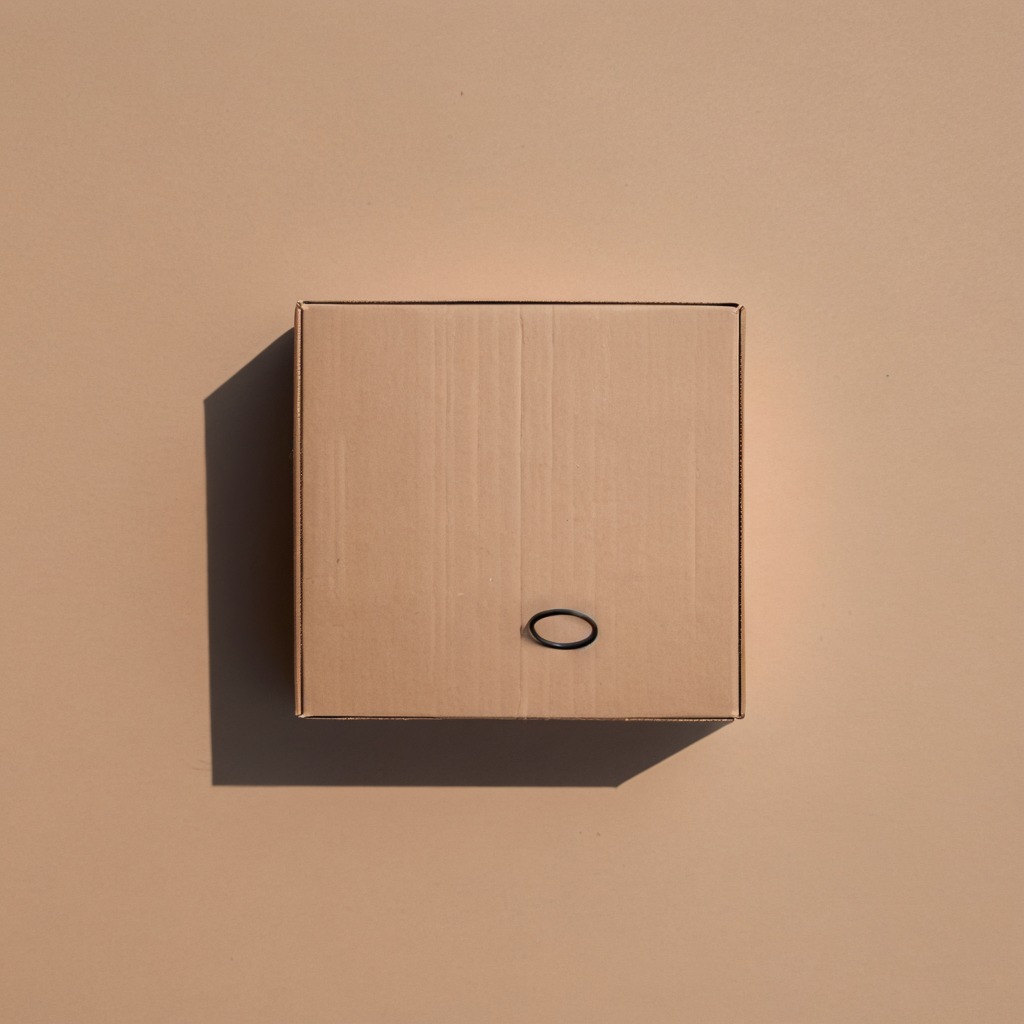
A rubber O-ring is lying on the cardboard box surface.